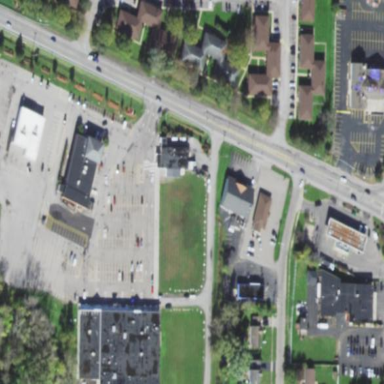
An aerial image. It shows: Retail area.